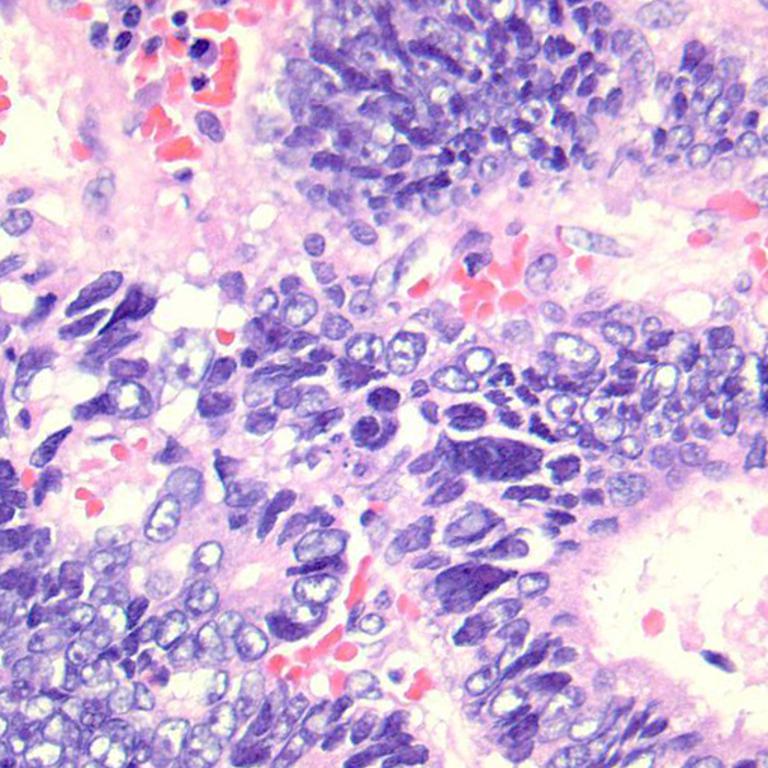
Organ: colon
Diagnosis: adenocarcinomas